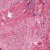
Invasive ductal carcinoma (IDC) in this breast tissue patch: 1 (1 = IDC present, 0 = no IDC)